Question: I have a tricky question regarding to what i'm trying to do.
I have a plot with two lines (the mean of two conditions) on it. I want to add on the same plot a square reflecting the t-values (and colored according to these values in a gradient way). How could i add this square?
Well since i don't know if i'm clear, here is a figure of what i try to achieve.
Thank you for any help!

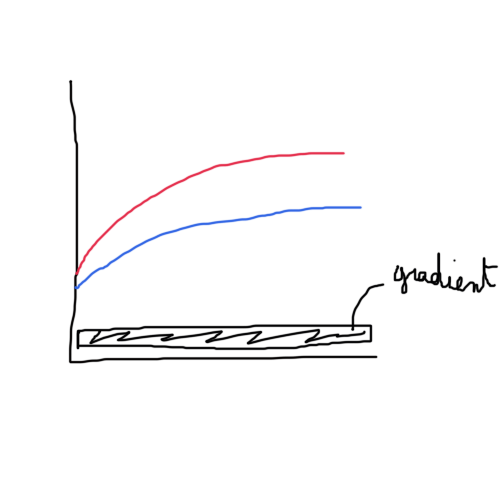
Answer: Try this for ggplot2 way:
'''
x <- seq(-10, 10, 0.1)
df <- data.frame(x, y1 = pnorm(x), y2 = pnorm(x) * 2)
df$t <- df$y2 - df$y1
dfm <- melt(df, id = "x")
ggplot(NULL, aes(x, value)) +
geom_line(aes(colour = variable),
droplevels(subset(dfm, variable %in% c("y1", "y2")))) +
geom_rect(aes(xmin = x - 0.05, xmax = x + 0.05, ymin = -0.5, ymax = -0.4, fill = value),
subset(dfm, variable == "t"))
'''

You can use 'scale_fill_XXX'. Here is a jet-color version:
'''
jet.colors <- colorRampPalette(c("#00007F", "blue", "#007FFF", "cyan","#7FFF7F", "yellow", "#FF7F00", "red", "#7F0000"))
# panel on the left side
p <- ggplot(NULL, aes(x, value)) +
geom_line(aes(colour = variable),
droplevels(subset(dfm, variable %in% c("y1", "y2")))) +
geom_rect(aes(xmin = x - 0.05, xmax = x + 0.05, ymin = -0.5, ymax = -0.4, fill = value),
subset(dfm, variable == "t")) +
scale_fill_gradientn(colours = jet.colors(7))
p
'''
and in the next version of ggplot2, you can use colorbar as the legend.
'''
# panel on the right side
p + guides(fill = "colourbar")
'''